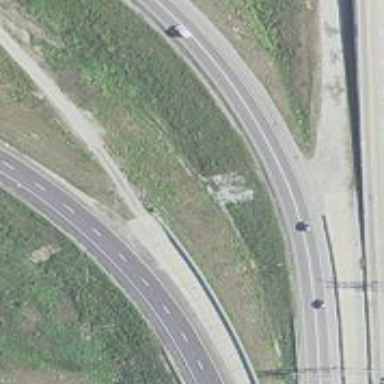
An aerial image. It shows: Motorway with embankment.